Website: lowes
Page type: customer-info-address
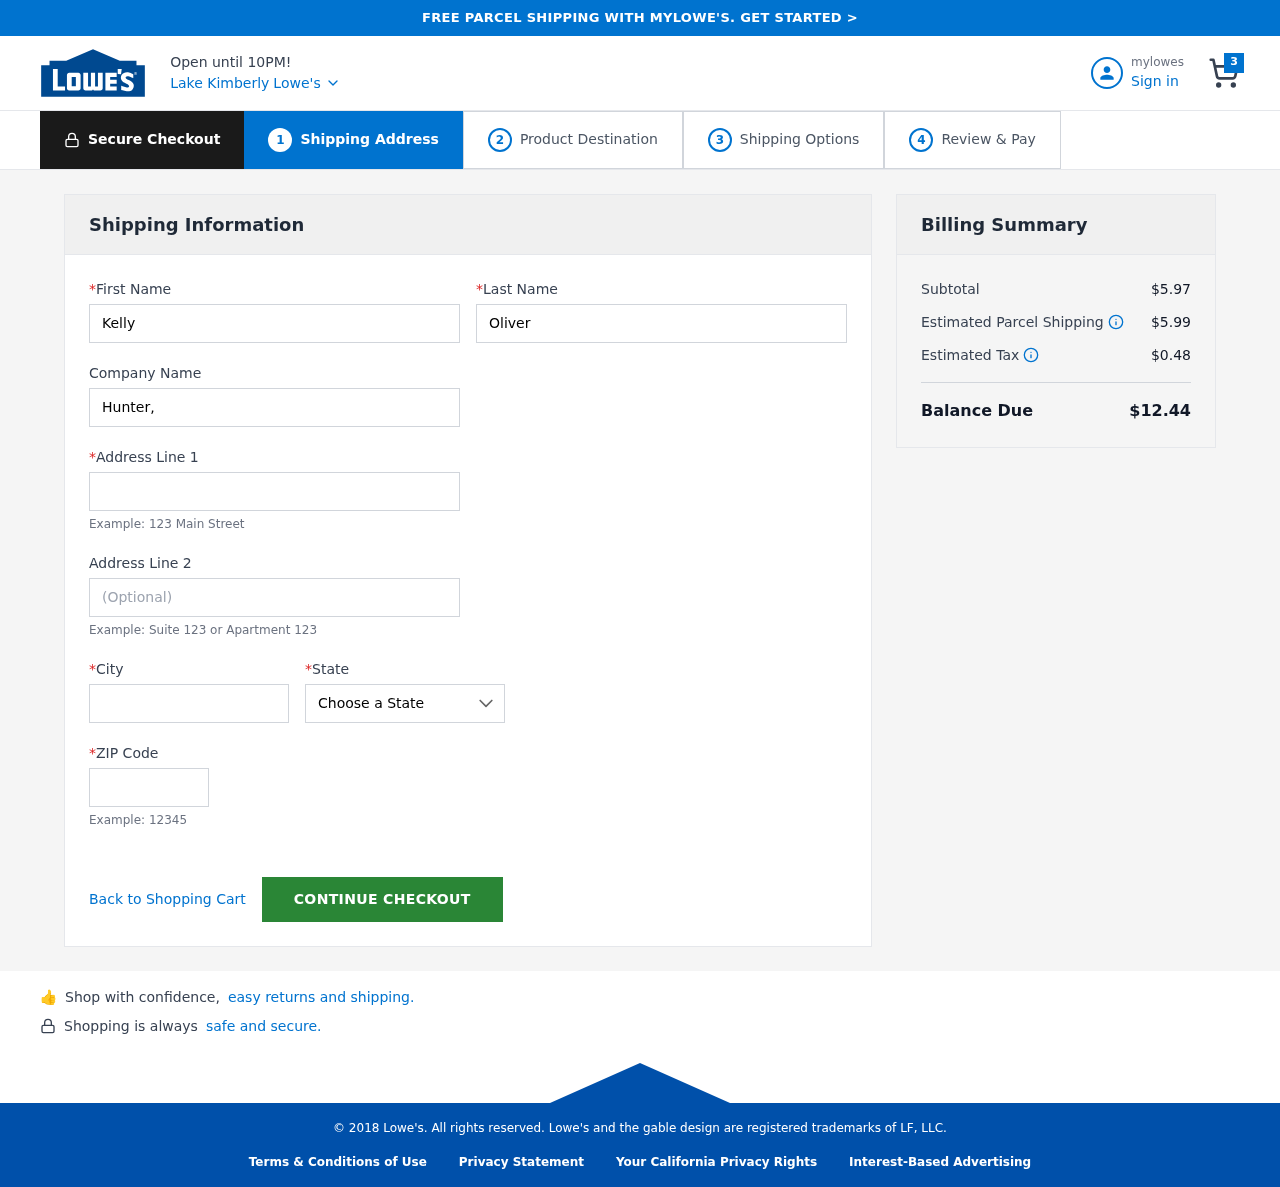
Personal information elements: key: PII_CITY
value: Lake Kimberly
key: PII_COMPANY
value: Hunter, Miles and Mitchell
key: PII_FIRSTNAME
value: Kelly
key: PII_LASTNAME
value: Oliver
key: PII_POSTCODE
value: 41201
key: PII_STATE
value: Florida
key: PII_STREET
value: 50827 Jeffrey Pike Apt. 023
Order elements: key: ORDER_NUM_ITEMS
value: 3
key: ORDER_SUBTOTAL
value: $5.97
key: ORDER_SHIPPING_COST
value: $5.99
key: ORDER_TAX
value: $0.48
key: ORDER_TOTAL
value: $12.44